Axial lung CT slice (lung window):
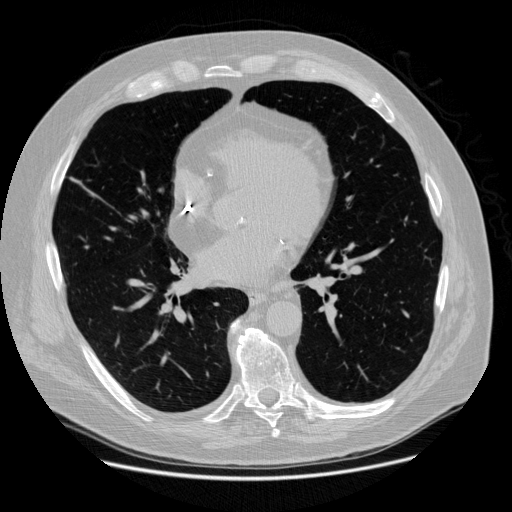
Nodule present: no